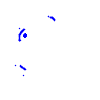
Particle: kaon